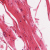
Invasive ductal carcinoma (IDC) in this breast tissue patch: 0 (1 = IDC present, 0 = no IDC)